Question: I know that this hasn't always been the case, so I have changed something at some point.
Basically, I have code
'''
#if !DEBUG
[RequireHttps(Order = 1)]
#endif
'''
So it forces https in live mode. It used to work, but now it isn't. ( It is always in debug mode now)
My Web.config is set to live mode:
'''
<compilation debug="false" targetFramework="4.0">
'''
Is there anywhere else I should change it?
Edit: I cant change this to Release, its not saving.

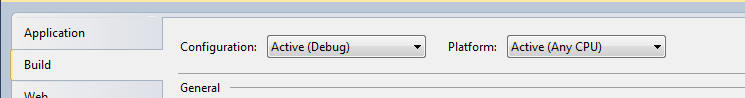
Answer: You probably changed your project's build configuration from 'Release' to 'Debug'. You can switch it back in your project's Build properties tab.